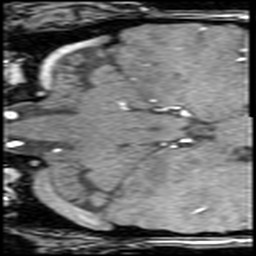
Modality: angio
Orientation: coronal
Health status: ill
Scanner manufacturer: siemens
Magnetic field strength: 3 T
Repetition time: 0.022 s
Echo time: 0.00386 s